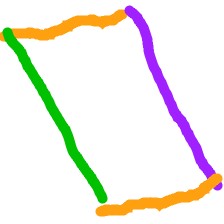
Shape: parallelogram